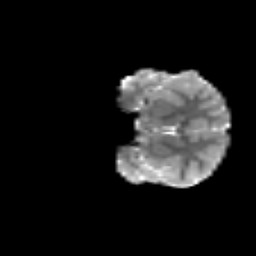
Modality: T2w
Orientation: coronal
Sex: male
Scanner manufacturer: siemens
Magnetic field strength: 3 T
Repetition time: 5 s
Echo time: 0.071 s